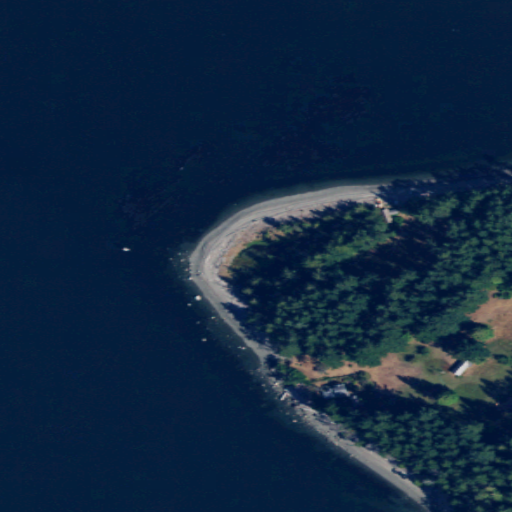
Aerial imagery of cape in Washington named Tide Point containing open water, evergreen forest, barren land, and open development